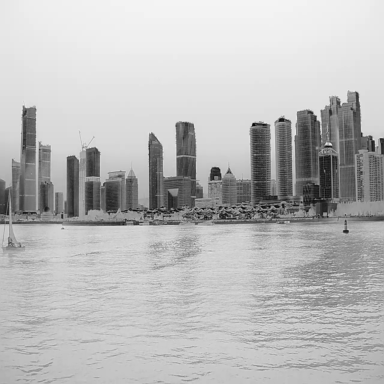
There are three objects shown in the infrared image, including a sailboat, and two canoes.